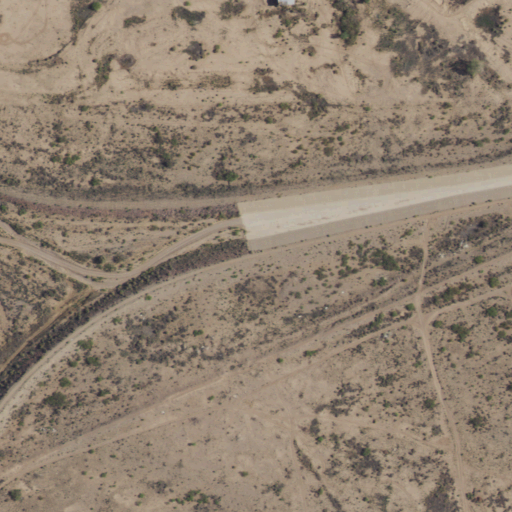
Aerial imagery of valley in New Mexico named Blue Canyon containing shrub, low intensity development, open development, and medium intensity development